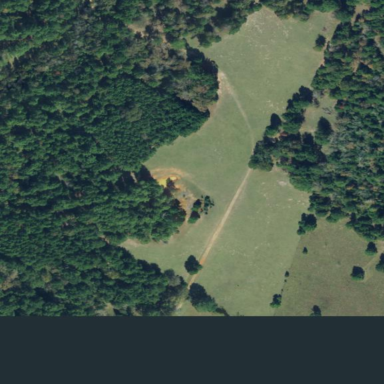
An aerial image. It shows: Pasture area used as meadow.